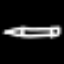
Label: pencil